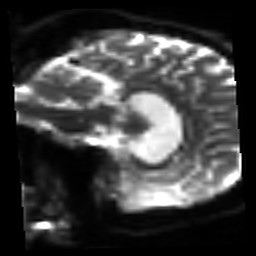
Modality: sbref
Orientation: sagittal
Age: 31
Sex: female
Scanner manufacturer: siemens
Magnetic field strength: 3 T
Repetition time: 3.2 s
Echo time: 0.081 s